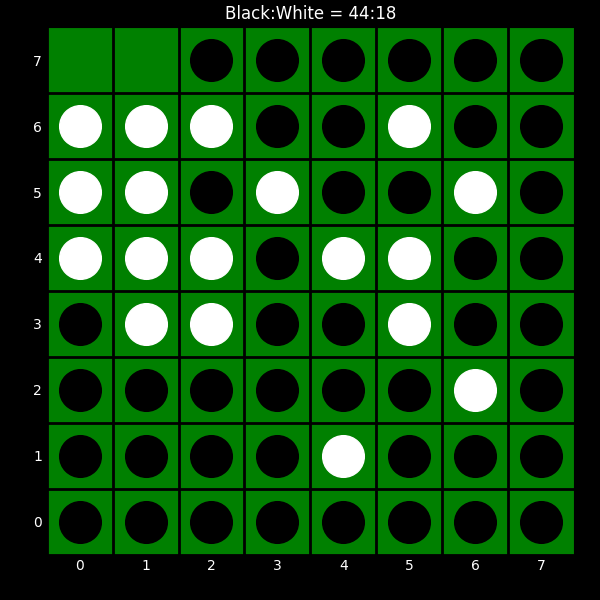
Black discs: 44
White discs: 18